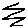
Label: zigzag